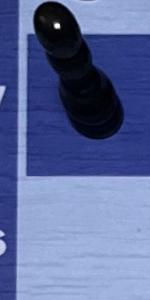
Label: Empty